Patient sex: M
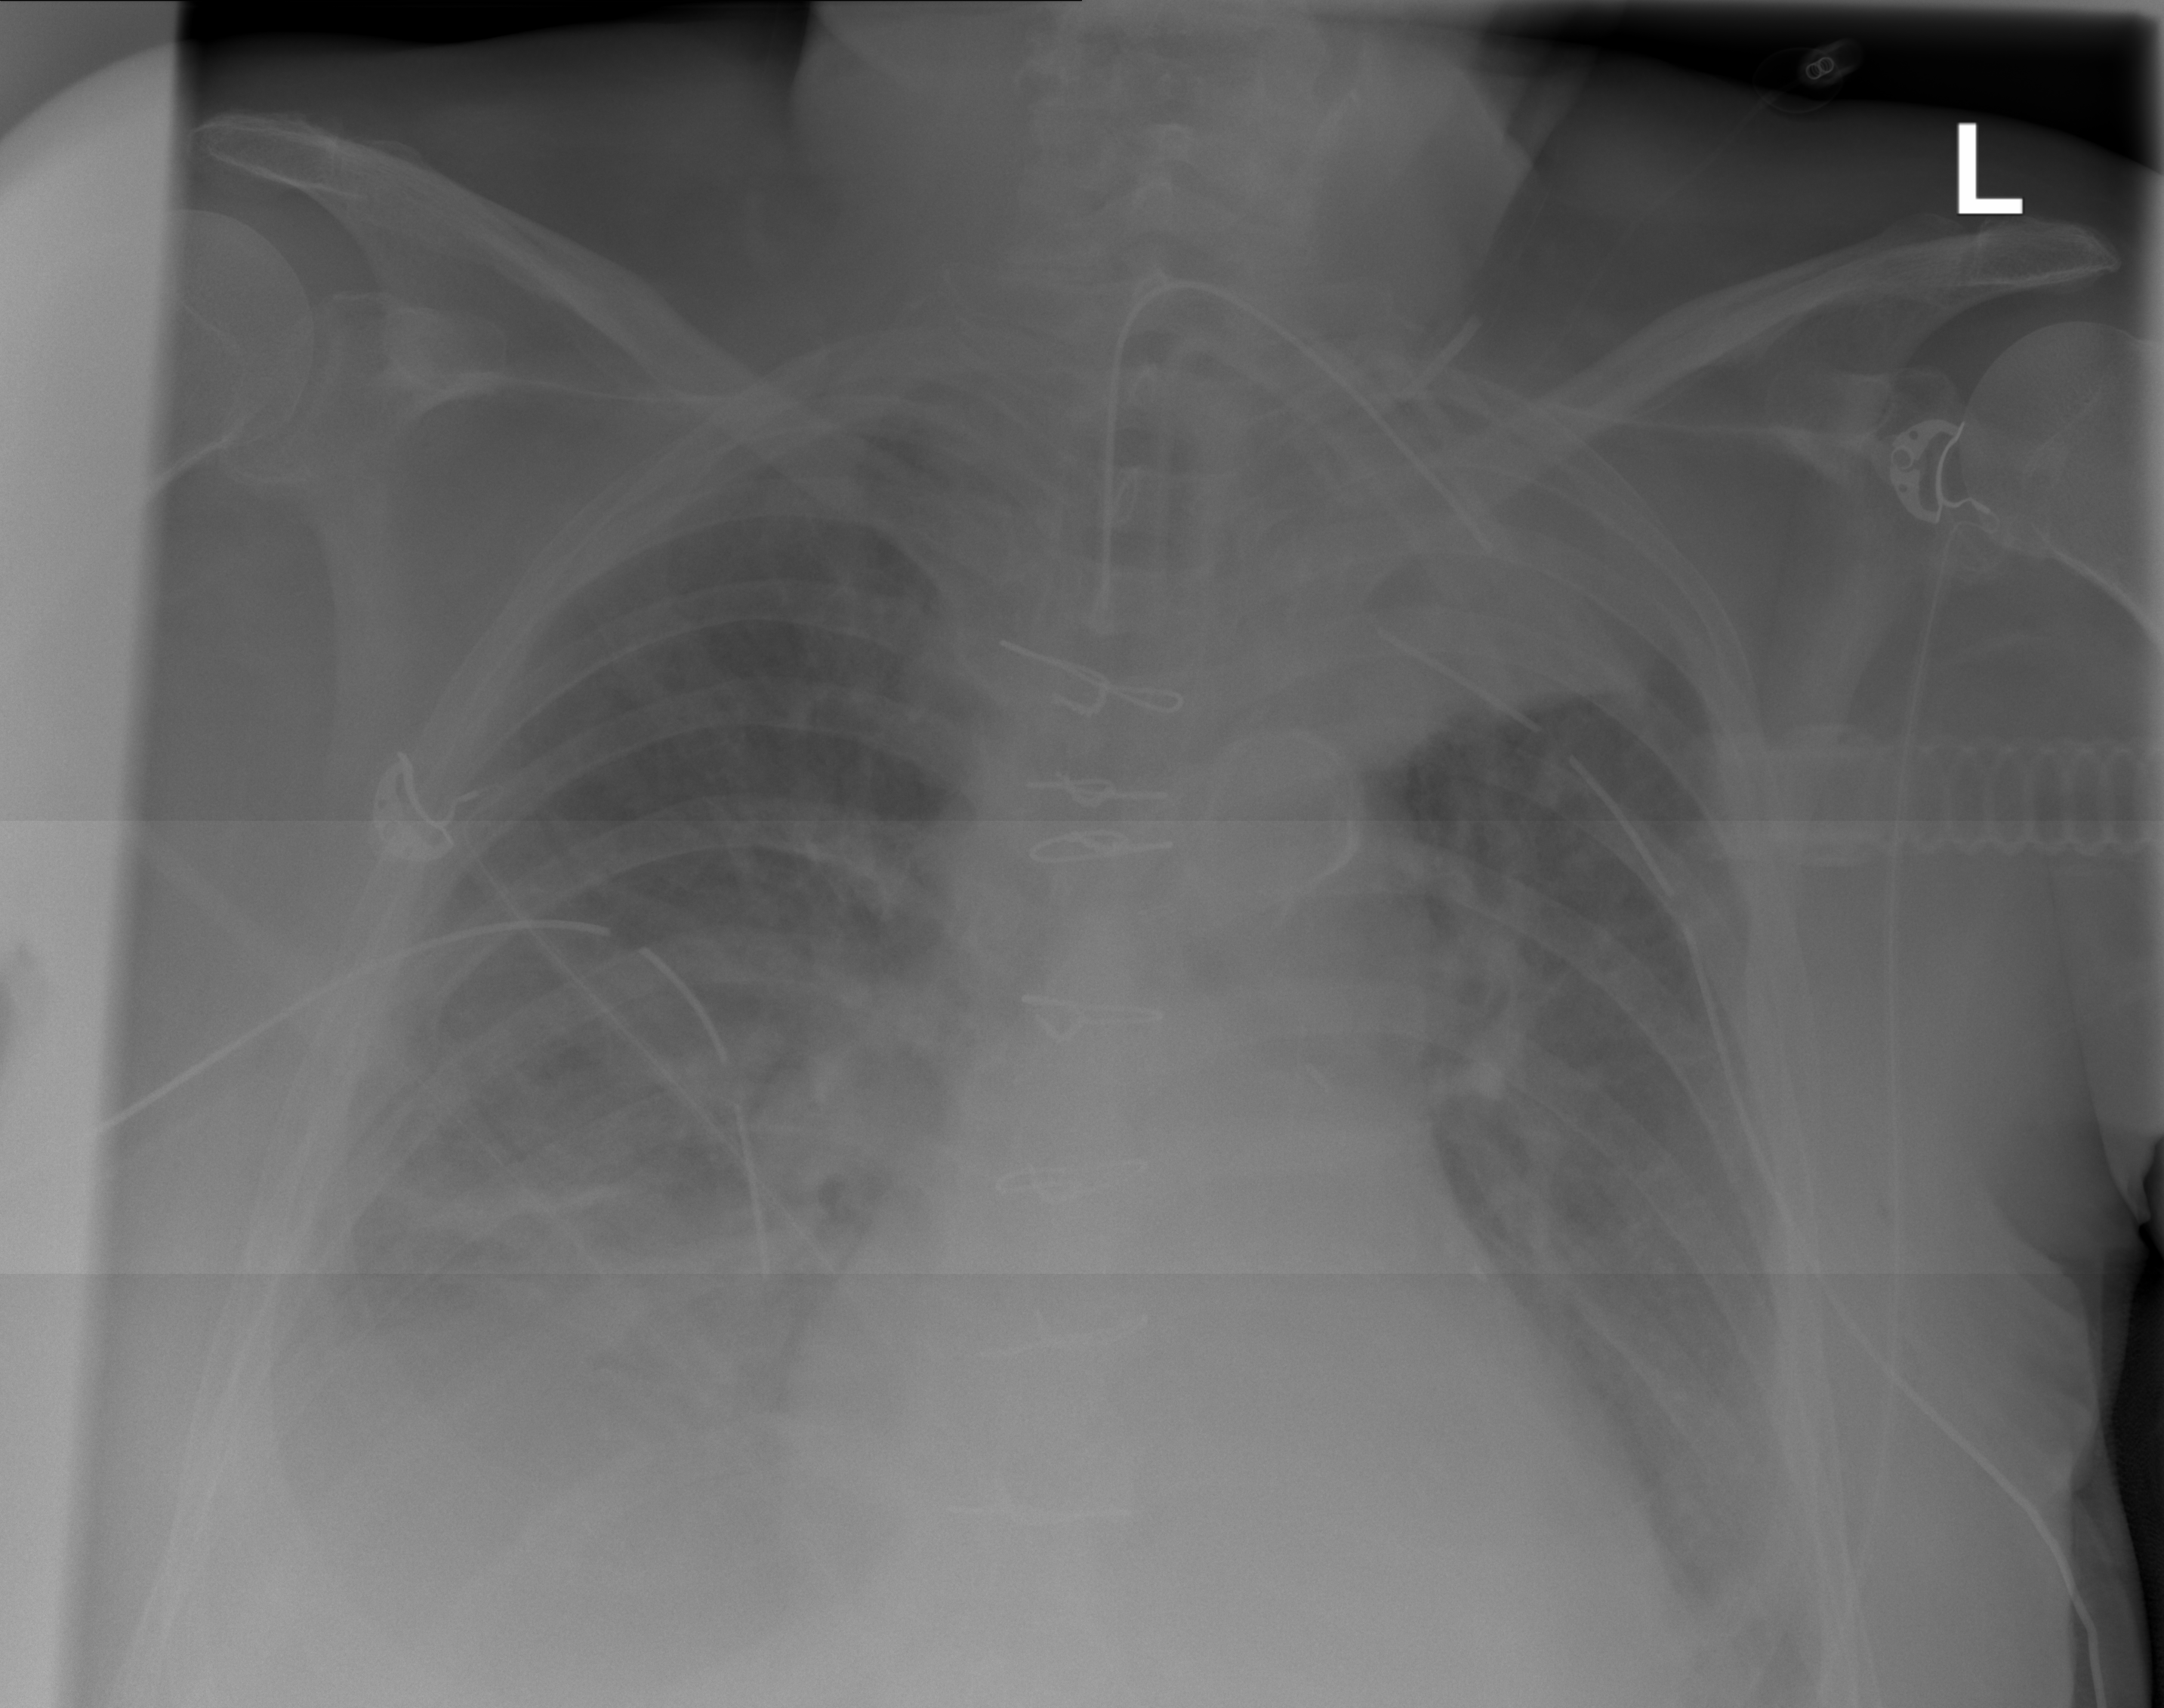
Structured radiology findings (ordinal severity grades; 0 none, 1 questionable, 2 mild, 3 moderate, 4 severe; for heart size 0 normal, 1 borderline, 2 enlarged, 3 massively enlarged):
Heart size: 2
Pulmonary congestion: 2
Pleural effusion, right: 2
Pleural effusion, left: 2
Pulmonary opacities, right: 0
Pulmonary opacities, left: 0
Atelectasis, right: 2
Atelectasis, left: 2